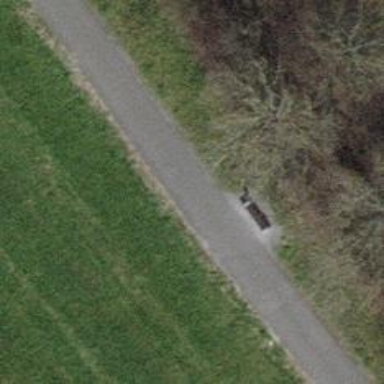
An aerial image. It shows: Brown bench in the vicinity.